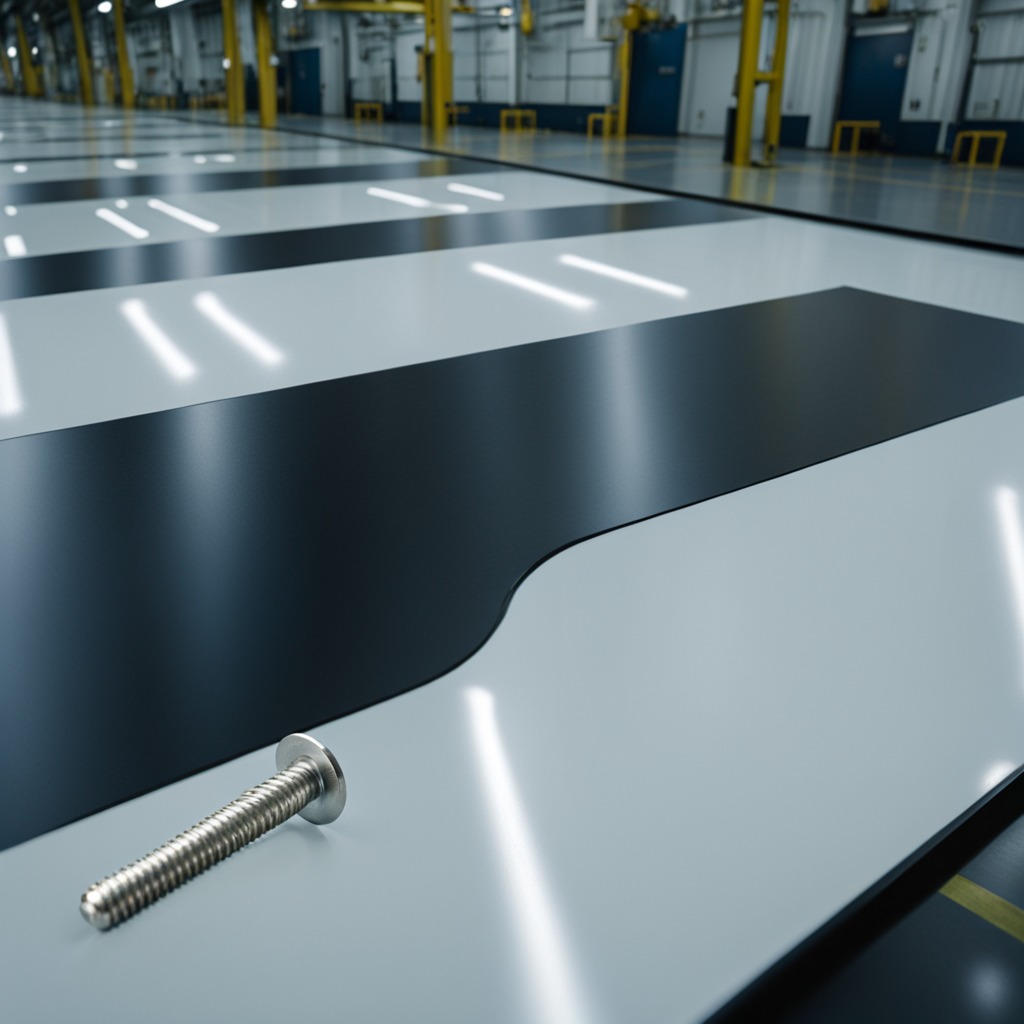
A metal screw is lying on a high-gloss table in a ship maintenance bay industrial lighting.